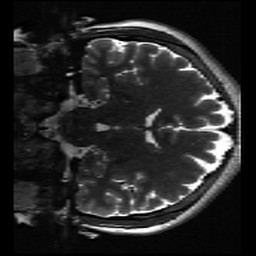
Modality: inplaneT2
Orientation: coronal